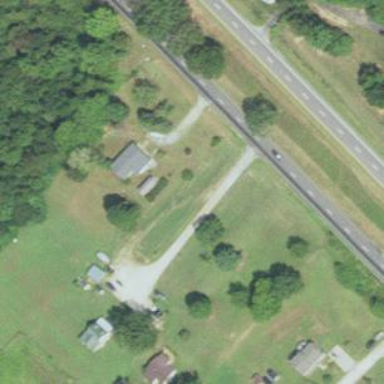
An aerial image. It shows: Driveway.